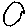
Label: circle